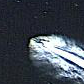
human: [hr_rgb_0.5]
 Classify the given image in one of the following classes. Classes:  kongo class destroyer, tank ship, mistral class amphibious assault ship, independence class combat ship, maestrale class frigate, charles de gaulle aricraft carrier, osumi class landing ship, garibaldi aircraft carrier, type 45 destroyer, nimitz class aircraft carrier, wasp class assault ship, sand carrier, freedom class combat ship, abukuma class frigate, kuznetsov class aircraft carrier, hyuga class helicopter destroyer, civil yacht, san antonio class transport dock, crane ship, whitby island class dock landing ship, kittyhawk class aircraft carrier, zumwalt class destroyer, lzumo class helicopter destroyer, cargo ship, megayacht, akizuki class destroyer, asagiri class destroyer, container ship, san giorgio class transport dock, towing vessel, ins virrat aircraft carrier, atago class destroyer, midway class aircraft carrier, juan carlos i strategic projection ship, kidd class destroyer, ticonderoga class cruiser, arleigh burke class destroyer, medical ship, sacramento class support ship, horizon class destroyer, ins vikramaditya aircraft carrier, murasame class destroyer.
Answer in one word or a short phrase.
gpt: Civil yacht